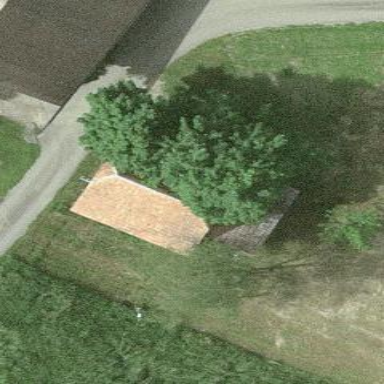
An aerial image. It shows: Rural barn.